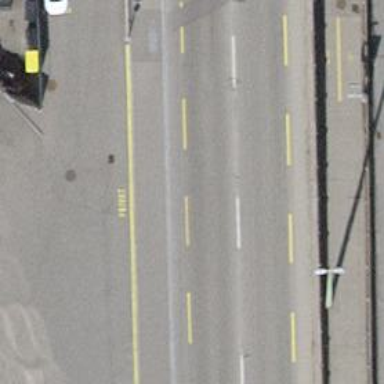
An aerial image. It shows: Primary highway with asphalt surface. There is separate cycle lane and sidewalk.